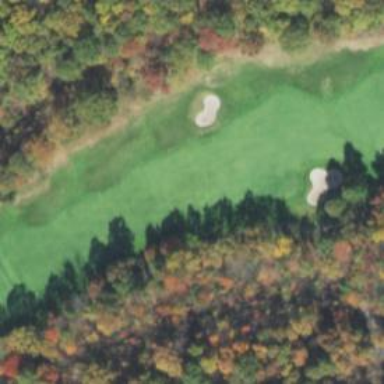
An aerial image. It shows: View of golf hole.